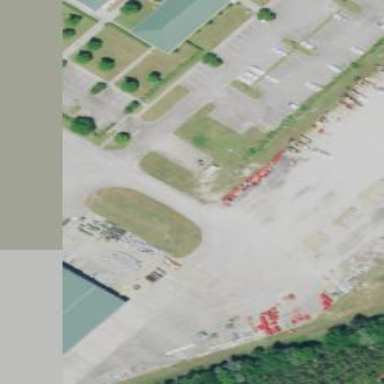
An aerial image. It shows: Parking area.